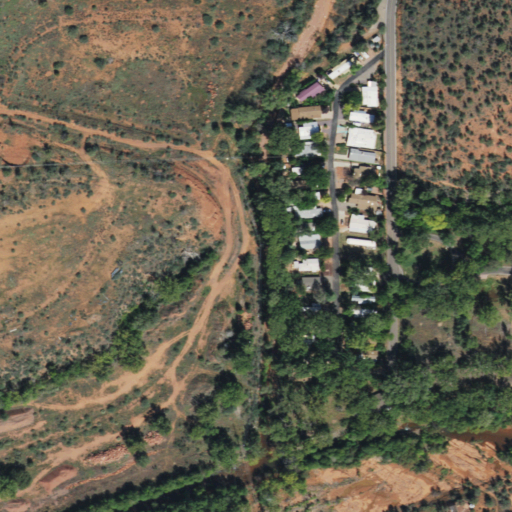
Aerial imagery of valley in Arizona named Carroll Canyon containing shrub, open development, woody wetlands, low intensity development, medium intensity development, evergreen forest, and high intensity development